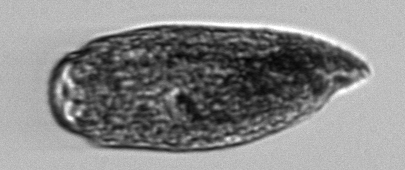
Label: Strombidium_conicum